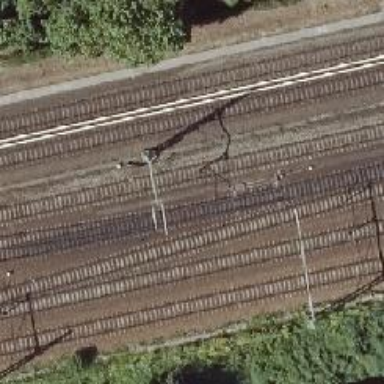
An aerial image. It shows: Railway switch with turnout to the right.